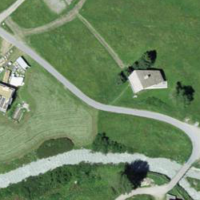
EUNIS habitat code: 26
Species observed at this site:
Phyteuma orbiculare
Stellaria nemorum
Heracleum sphondylium
Matricaria discoidea